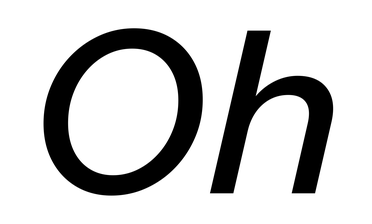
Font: InstrumentSans-Italic_Medium_Italic